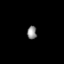
Tissue: lung
Cell type: Epithelial cells
Senescence score: 0.2158
Nuclear area (px): 122
Mean DAPI intensity: 141.23